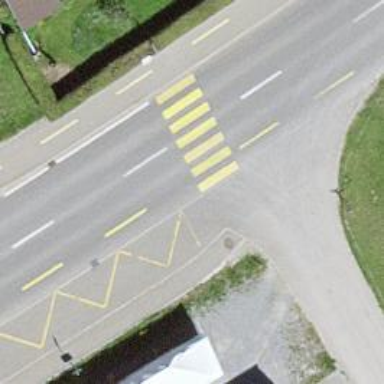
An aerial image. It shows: Marked zebra crossing on the road.